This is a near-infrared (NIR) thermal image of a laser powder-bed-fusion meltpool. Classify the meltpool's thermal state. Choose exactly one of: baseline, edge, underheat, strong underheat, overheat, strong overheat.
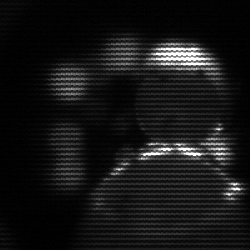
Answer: baseline